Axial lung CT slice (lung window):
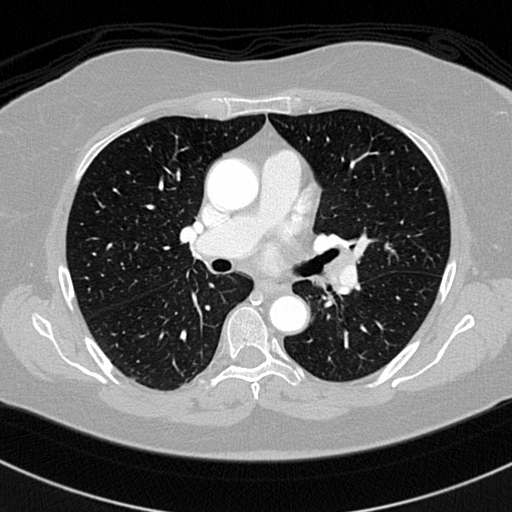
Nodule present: no